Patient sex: F
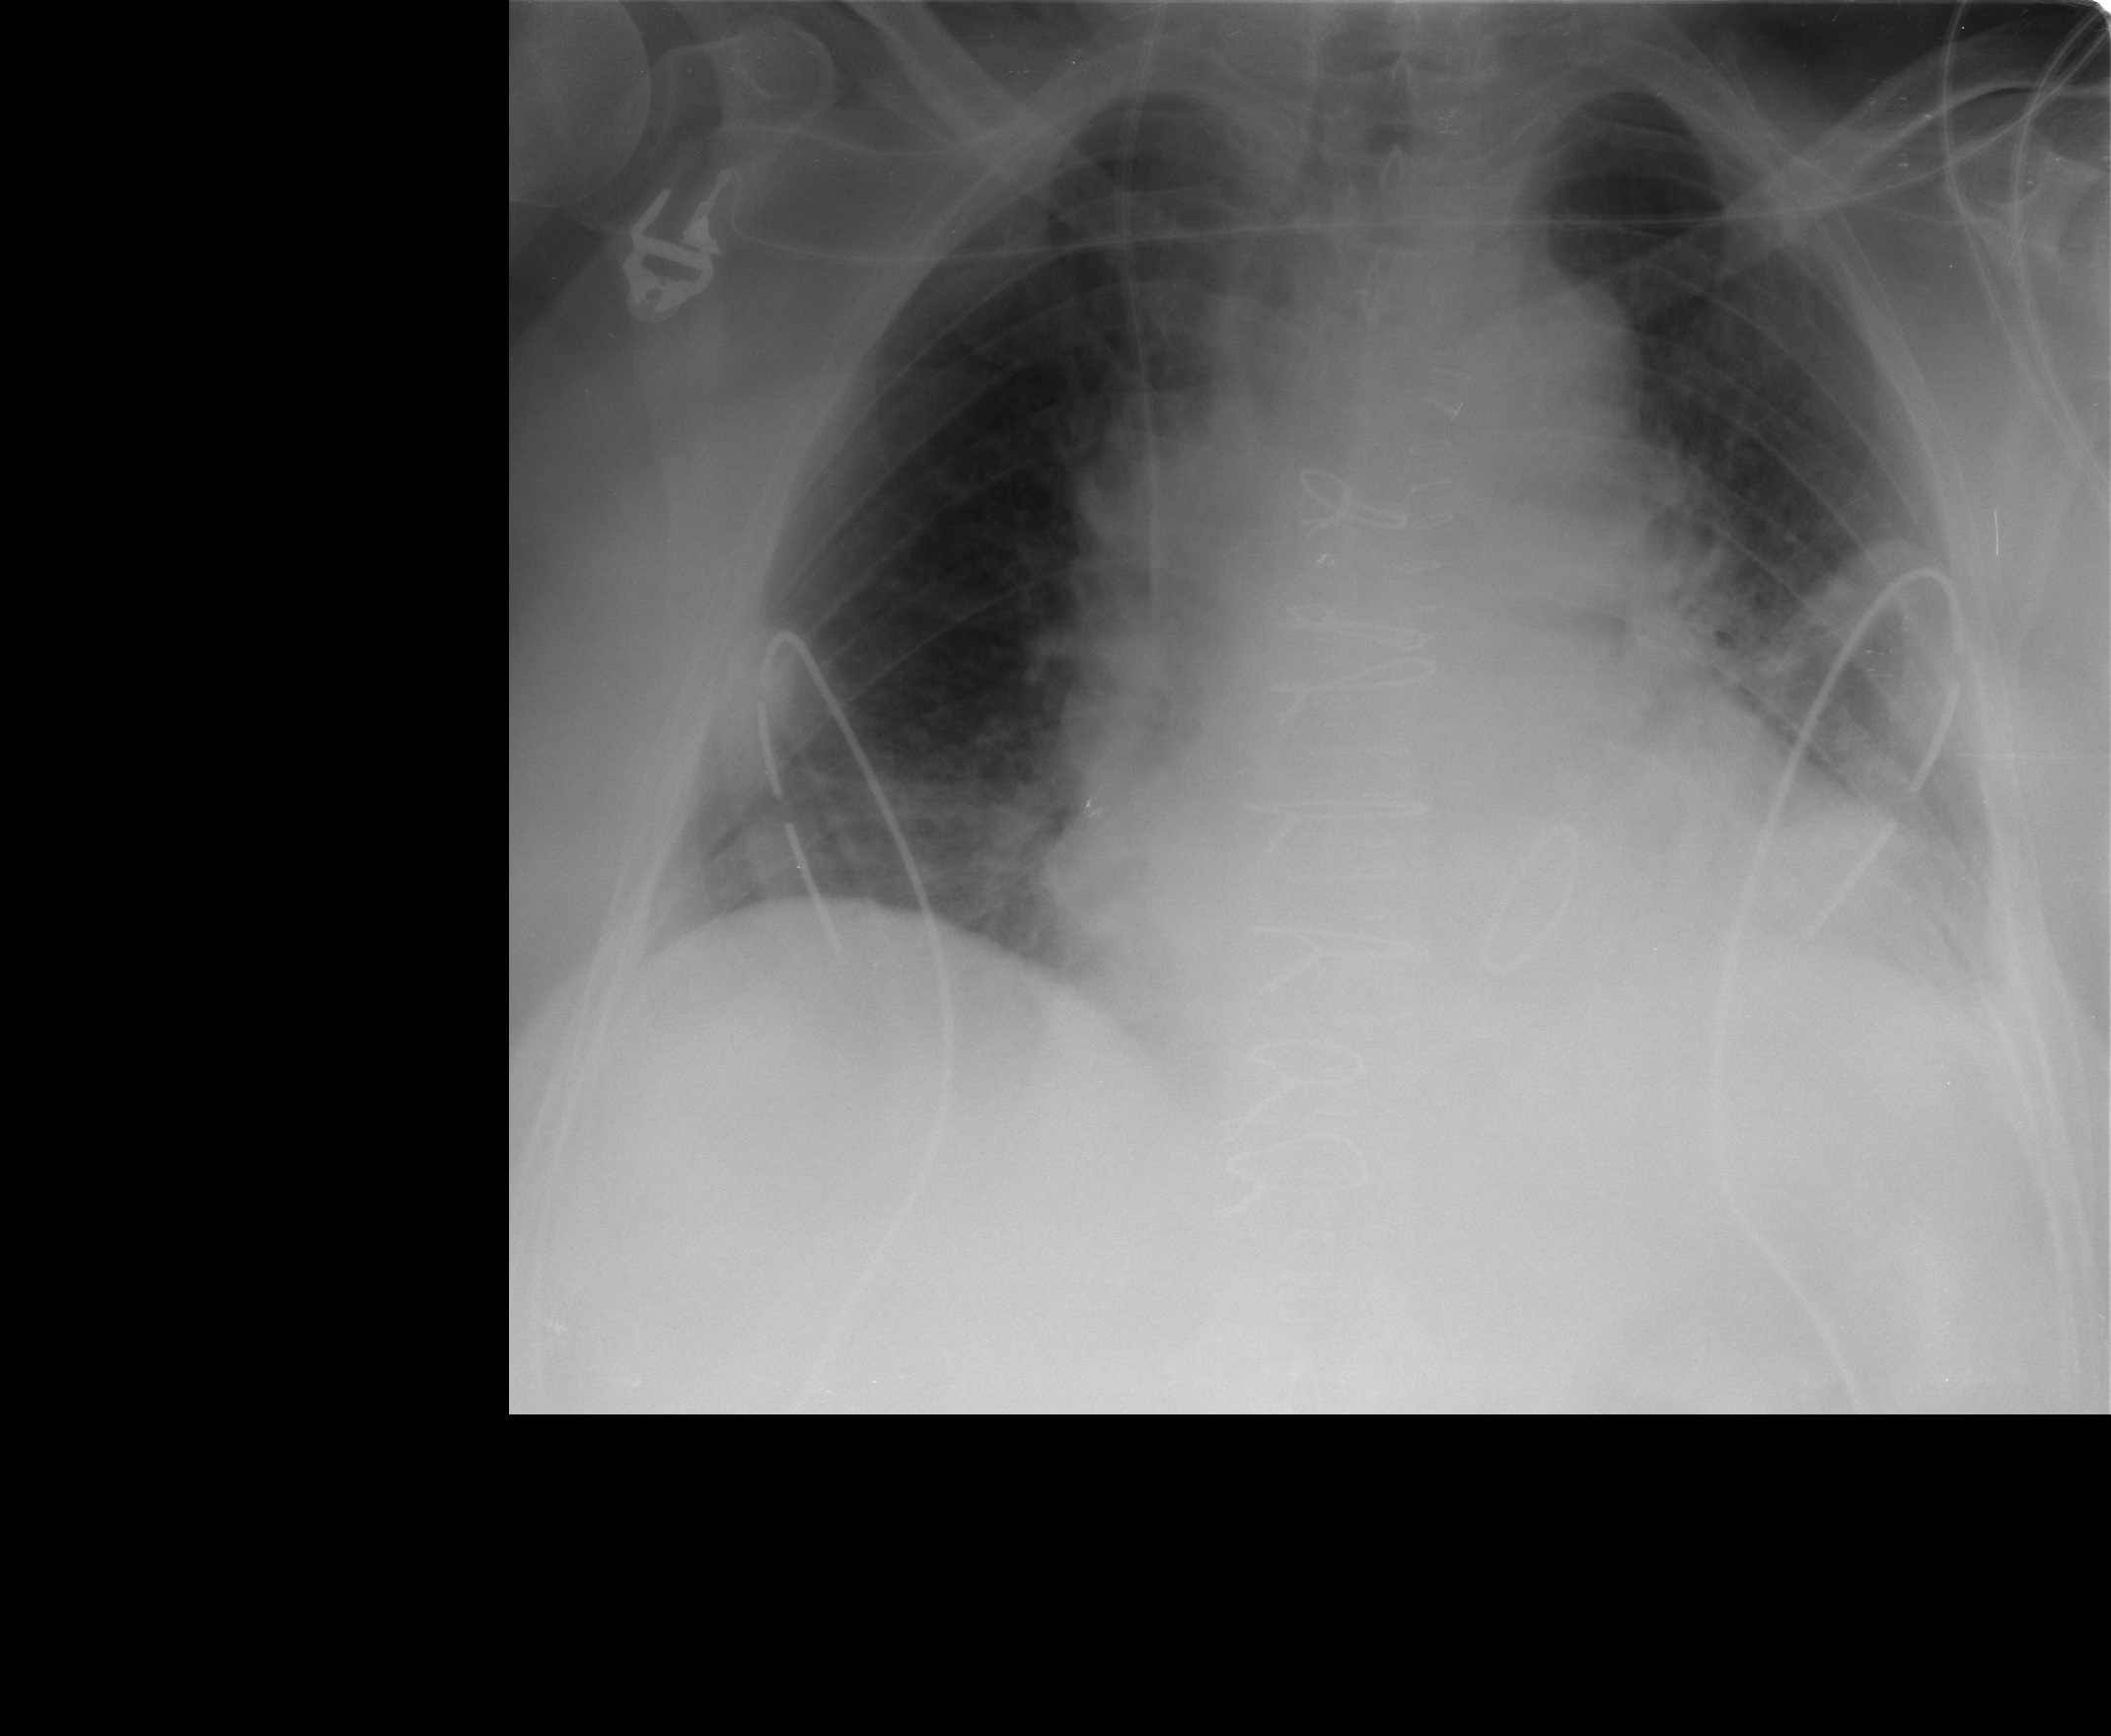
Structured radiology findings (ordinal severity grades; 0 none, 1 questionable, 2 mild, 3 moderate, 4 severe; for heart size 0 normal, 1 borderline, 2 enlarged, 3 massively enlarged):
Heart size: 2
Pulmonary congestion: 2
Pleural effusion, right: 0
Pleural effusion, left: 1
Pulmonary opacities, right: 0
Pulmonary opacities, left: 0
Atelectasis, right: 2
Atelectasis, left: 3